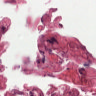
Metastatic tissue present: no